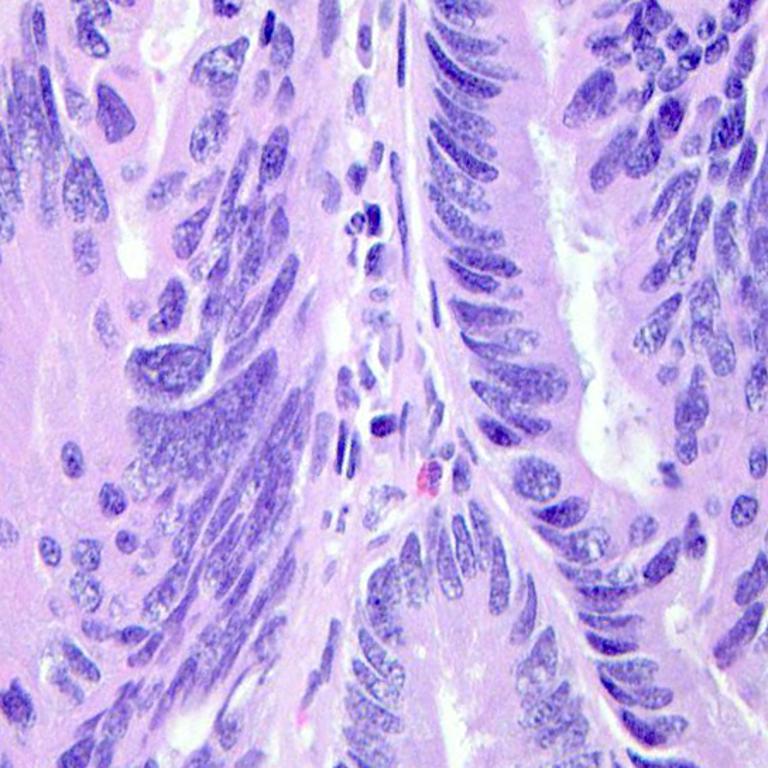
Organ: colon
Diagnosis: adenocarcinomas